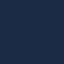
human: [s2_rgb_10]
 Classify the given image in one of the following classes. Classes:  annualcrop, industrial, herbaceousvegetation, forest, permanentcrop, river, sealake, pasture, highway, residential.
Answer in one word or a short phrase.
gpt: SeaLake